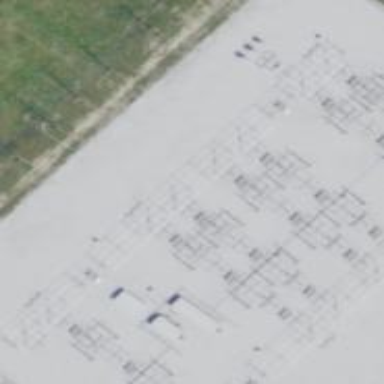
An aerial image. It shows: Switch used for power control.